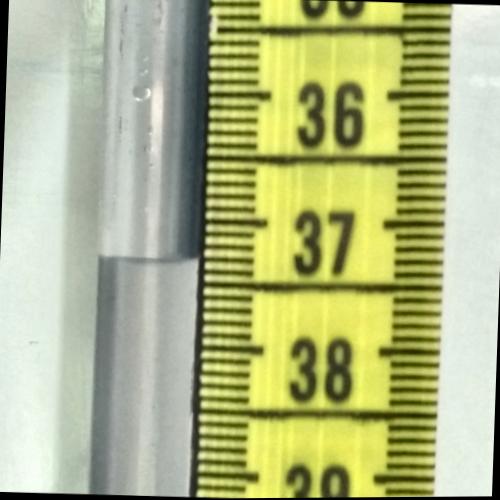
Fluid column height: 37.3 cm